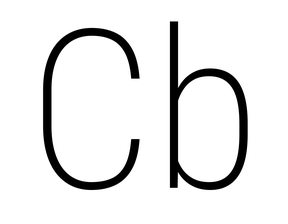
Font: Roboto_Condensed_ExtraLight